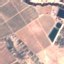
Land use / land cover: PermanentCrop